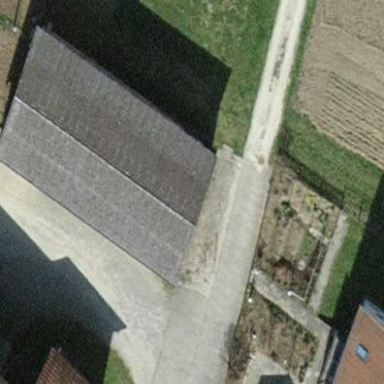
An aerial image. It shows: Gabled roof on farm auxiliary building.